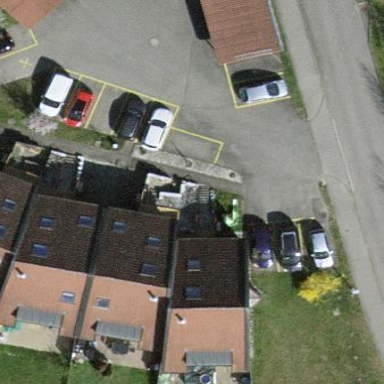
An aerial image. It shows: Terrace building with gabled roof.